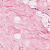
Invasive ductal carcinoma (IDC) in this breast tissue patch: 0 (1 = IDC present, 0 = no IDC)